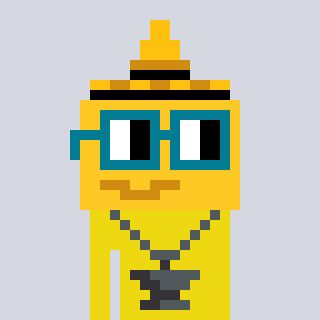
a pixel art character with square dark green glasses, a mustard-shaped head and a yellow-colored body on a cool background